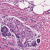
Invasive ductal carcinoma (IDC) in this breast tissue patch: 0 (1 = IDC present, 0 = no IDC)